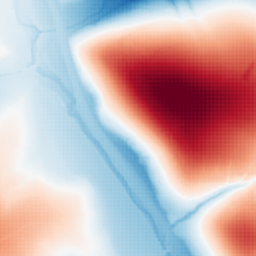
Category: trend_removal
Decomposition family: polynomial_high
Decomposition parameters: degree: 6
Upsampling method: sinc_blackman
Upsampling parameters: scale: 4
kernel_size: 8
Upsampling scale: 4